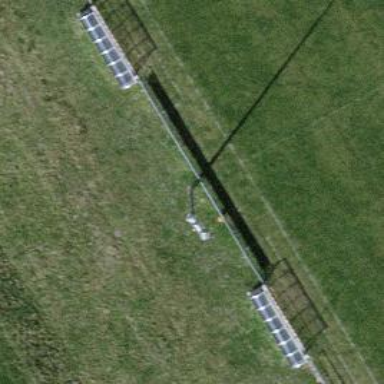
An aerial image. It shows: Mast structure.